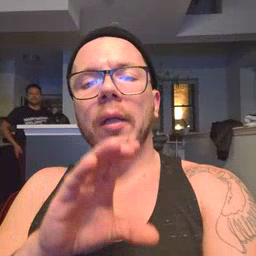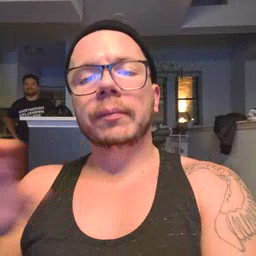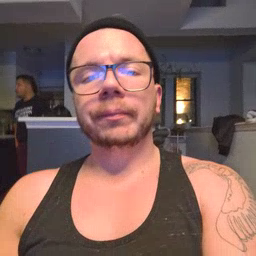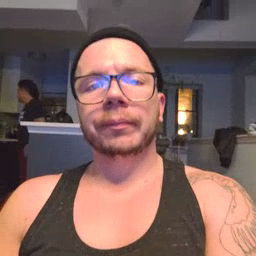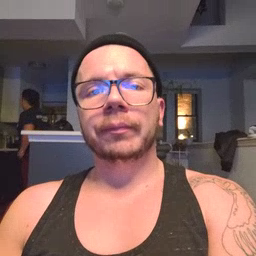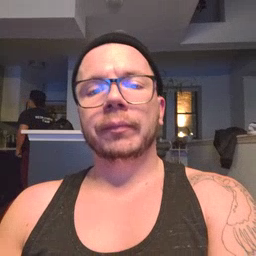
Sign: chocolate